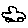
Label: car